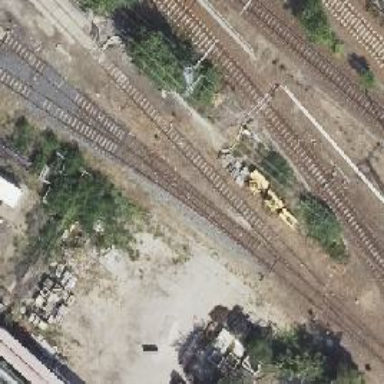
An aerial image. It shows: Railway switch.